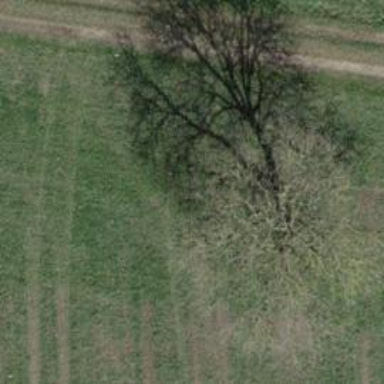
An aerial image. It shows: Agricultural area with deciduous broadleaved trees.